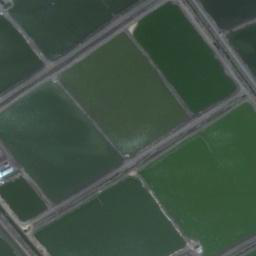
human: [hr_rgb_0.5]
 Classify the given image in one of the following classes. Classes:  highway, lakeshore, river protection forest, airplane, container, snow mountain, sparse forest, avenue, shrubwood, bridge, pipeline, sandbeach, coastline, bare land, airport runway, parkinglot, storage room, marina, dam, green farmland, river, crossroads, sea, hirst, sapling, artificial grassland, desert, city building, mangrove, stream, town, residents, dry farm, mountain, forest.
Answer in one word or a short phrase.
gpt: green farmland